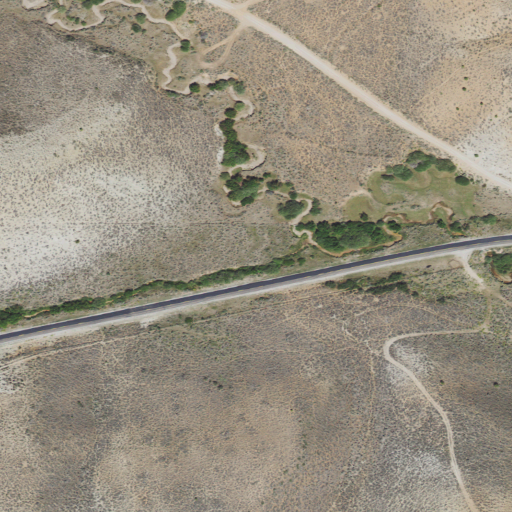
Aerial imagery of valley in Utah named Walton Canyon containing shrub, open development, evergreen forest, and low intensity development